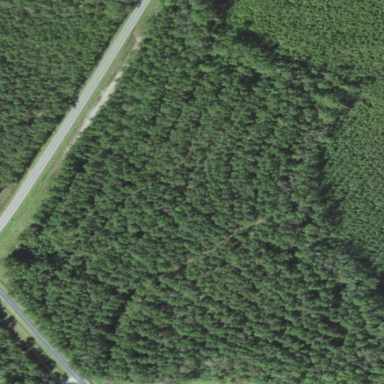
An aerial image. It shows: Forest with evergreen needle-leaved trees.